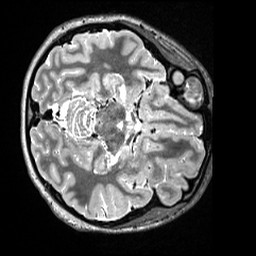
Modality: T2w
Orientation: axial
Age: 28
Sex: female
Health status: healthy
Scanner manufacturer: siemens
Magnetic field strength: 3 T
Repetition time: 3.2 s
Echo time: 0.563 s